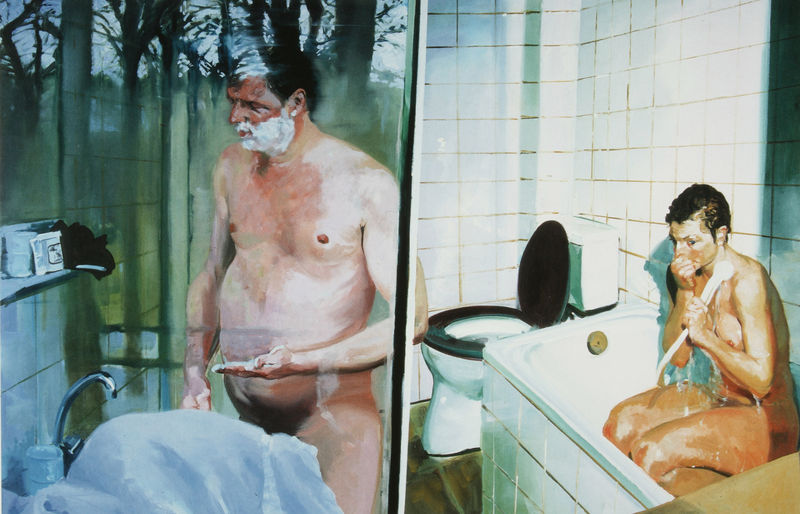
Titel: Krefeld Project: Bathroom, Scene #2
Künstler: Eric Fischl
Standort: München
Institution: Privatsammlung
Schlagwörter: akt, haut, himmel, körper, mann, nackt, wasser, baden, baumstämme, bäume, grün, braun, fenster, frau, glas, grau, nase, ohr, schwarz, szene, weiss, ausblick, blick, regal, stehen, vorhang, öl, baumstamm, nass, spiegelung, boden, haare, realismus, paar, fotos, moderne, creme, modern, schaum, dick, realistisch, handtuch, spiegeln, bauch, brustwarzen, foto, fotografie, becher, bad, waschen, doppelporträt, morgentoilette, oberfläche, hocken, fliesen, kacheln, älter, badewanne, badezimmer, wanne, wasserhahn, widerspiegelung, toilette, utensilien, ehepaar, wasserstrahl, hahn, tiegel, duschen, dusche, ablage, waschbecken, klo, postmoderne, überlauf, abbrausen, brause, cremetopf, duschvorhang, geschlechter, klobrille, klodeckel, nauchansatz, rasieren, rasierschaum, rasur, wasserkasten, zahnputzbecher, zuhalten